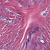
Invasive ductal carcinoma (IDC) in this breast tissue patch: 1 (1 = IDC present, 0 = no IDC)